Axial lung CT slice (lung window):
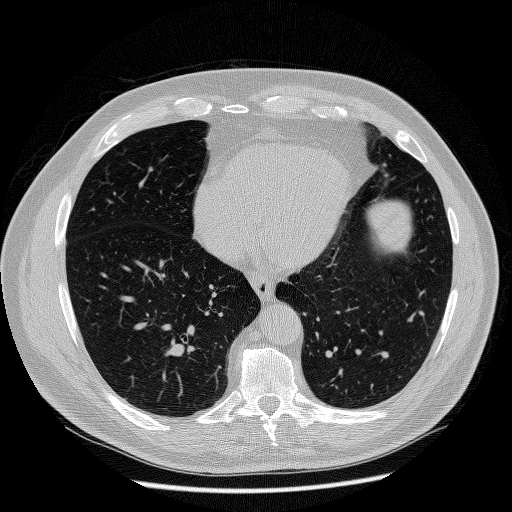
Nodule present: no